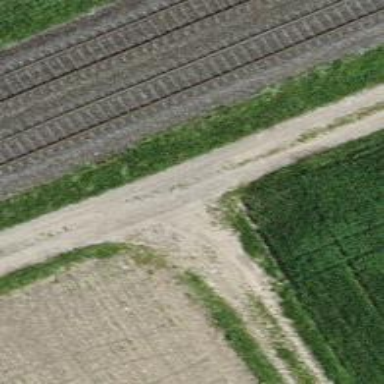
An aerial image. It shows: Track with grade1 tracktype.